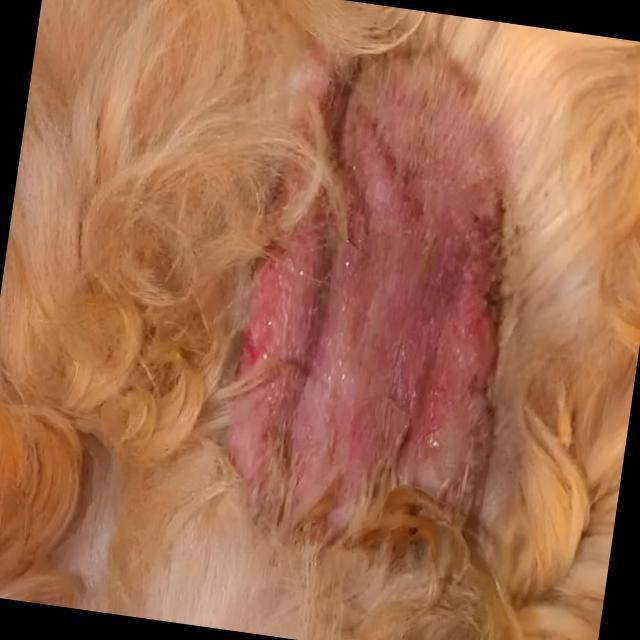
Canine ringworm (Dermatophytosis) — fungal infection caused by Microsporum or Trichophyton. Presents with circular alopecia, scaling, crusting, and broken hairs.